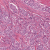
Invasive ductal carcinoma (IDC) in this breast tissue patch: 1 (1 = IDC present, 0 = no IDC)